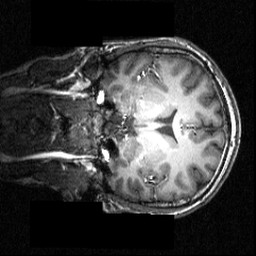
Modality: T1w
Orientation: coronal
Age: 20
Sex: male
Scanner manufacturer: siemens
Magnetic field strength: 3.951 T
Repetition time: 1.5 s
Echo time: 0.00335 s